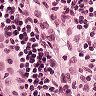
Metastatic tissue present: no